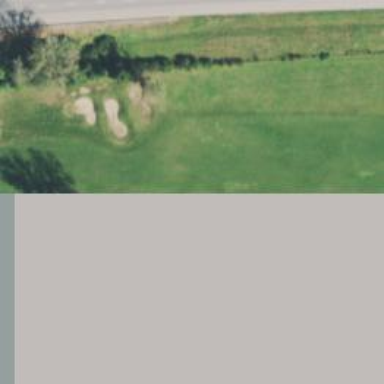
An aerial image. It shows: View of golf hole.